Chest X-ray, AP view. Patient: 53 years old, sex F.
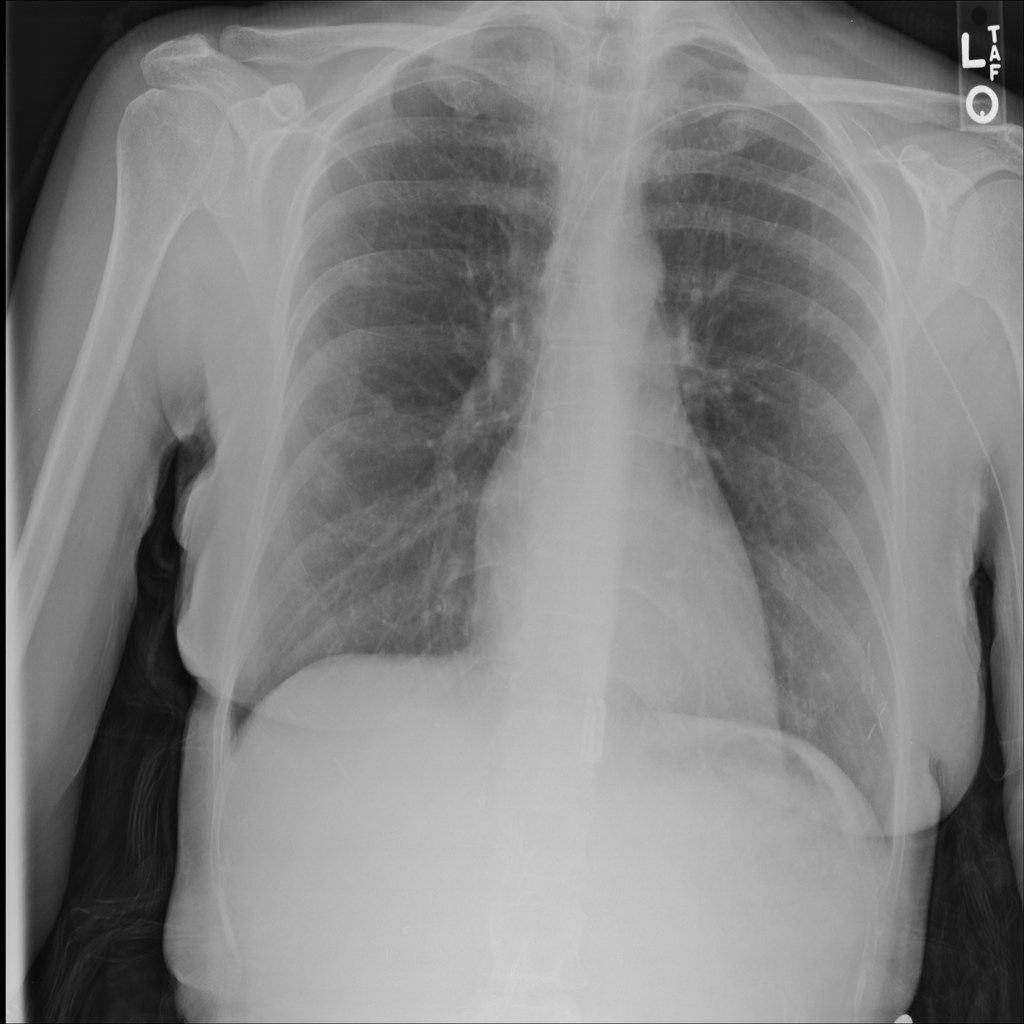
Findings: Nodule